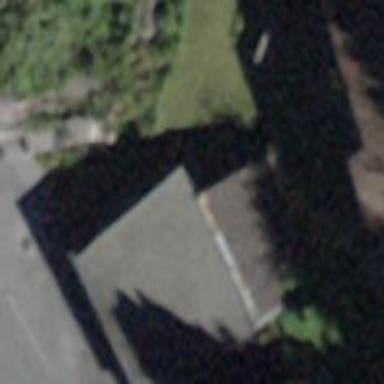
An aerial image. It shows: Building with flat roof.